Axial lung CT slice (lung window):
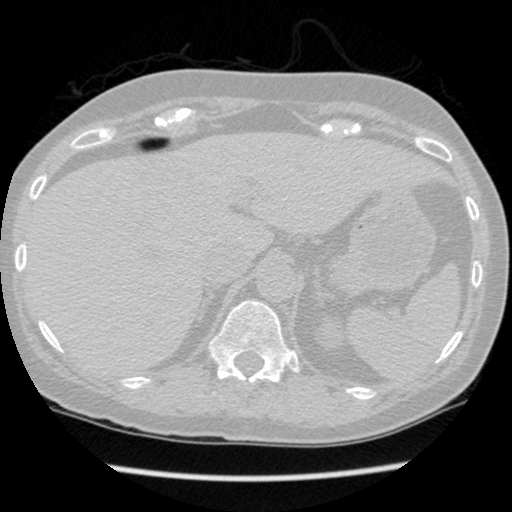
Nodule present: no